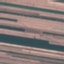
Label: AnnualCrop